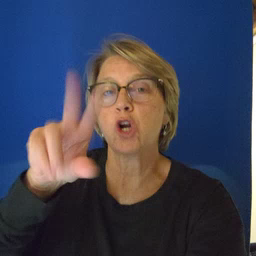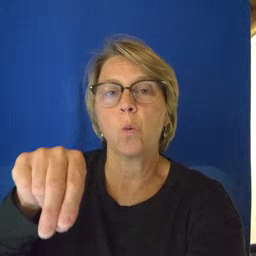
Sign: no